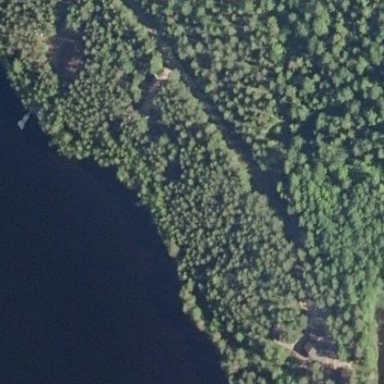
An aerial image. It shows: Needle-leaved woodland.